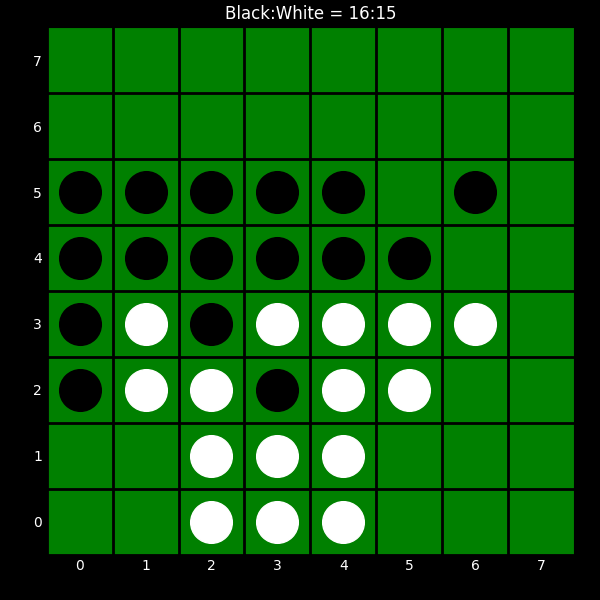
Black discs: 16
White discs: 15